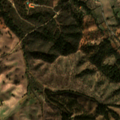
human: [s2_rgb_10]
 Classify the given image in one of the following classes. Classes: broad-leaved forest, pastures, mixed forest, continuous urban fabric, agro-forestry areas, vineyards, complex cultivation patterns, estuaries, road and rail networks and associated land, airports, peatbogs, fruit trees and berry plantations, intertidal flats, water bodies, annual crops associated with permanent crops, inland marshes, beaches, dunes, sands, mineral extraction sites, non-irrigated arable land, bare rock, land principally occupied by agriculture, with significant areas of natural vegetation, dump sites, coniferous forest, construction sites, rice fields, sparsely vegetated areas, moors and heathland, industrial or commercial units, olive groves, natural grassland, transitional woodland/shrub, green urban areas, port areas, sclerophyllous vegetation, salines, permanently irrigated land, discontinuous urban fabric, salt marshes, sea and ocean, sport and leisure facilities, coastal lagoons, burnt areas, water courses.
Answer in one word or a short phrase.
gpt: non-irrigated arable land, complex cultivation patterns, broad-leaved forest, transitional woodland/shrub